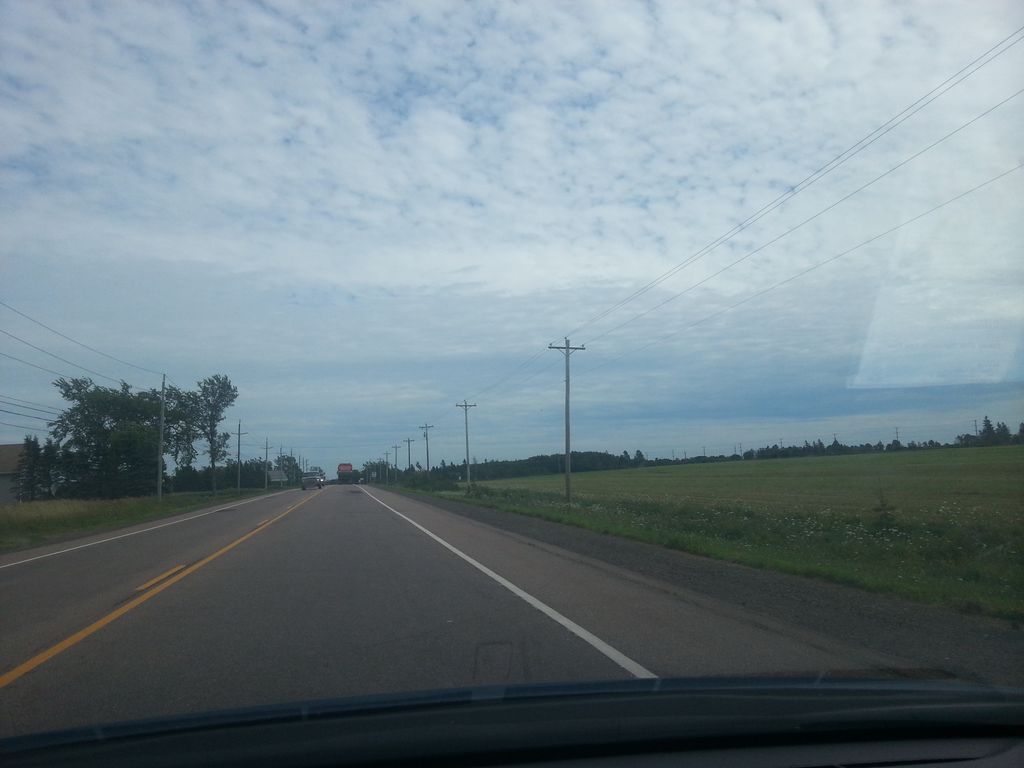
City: charlottetown